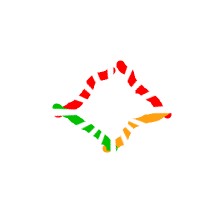
Shape: rhombus